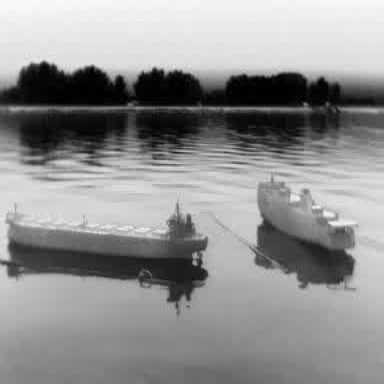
There is a liner in the infrared image.